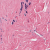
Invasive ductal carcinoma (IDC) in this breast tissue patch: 1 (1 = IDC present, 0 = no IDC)